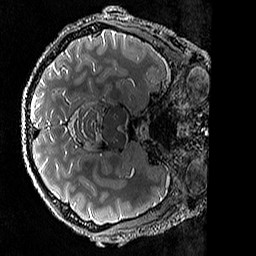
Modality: T2w
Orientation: axial
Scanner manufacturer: siemens
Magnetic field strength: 3 T
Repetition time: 3.2 s
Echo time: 0.428 s